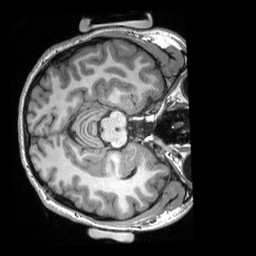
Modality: T1w
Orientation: axial
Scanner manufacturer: siemens
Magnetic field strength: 3 T
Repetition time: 2.3 s
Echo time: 0.00308 s